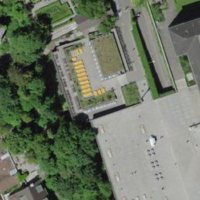
EUNIS habitat code: 54
Species observed at this site:
Certhia brachydactyla
Episyrphus balteatus
Corvus corone
Cyanistes caeruleus
Bombus lapidarius
Troglodytes troglodytes
Chloris chloris
Dendrocopos major
Ilex aquifolium
Passer domesticus
Fringilla coelebs
Apis mellifera
Sylvia atricapilla
Spinus spinus
Carduelis carduelis
Chroicocephalus ridibundus
Columba palumbus
Turdus merula
Issus coleoptratus
Tachymarptis melba
Larus michahellis
Cydonia oblonga
Parus major
Milvus milvus
Pica pica
Cardamine hirsuta
Garrulus glandarius
Columba livia